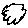
Label: cloud